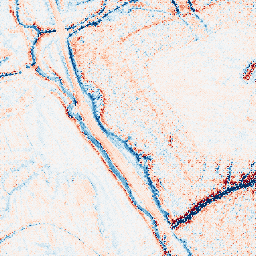
Category: edge_preserving
Decomposition family: bilateral
Decomposition parameters: d: 15
sigma_color: 150
sigma_space: 150
Upsampling method: regularized
Upsampling parameters: scale: 2
lambda_reg: 0.1
Upsampling scale: 2